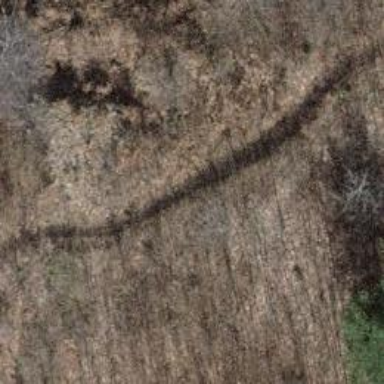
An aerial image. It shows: Path.